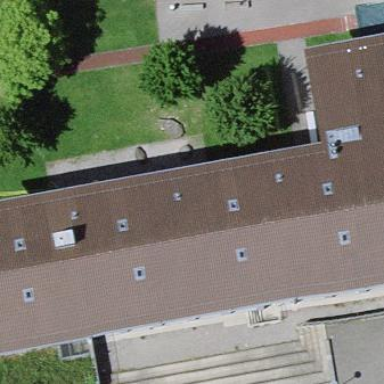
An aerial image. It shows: School building with gabled roof.